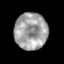
Tissue: prostate
Cell type: T cells
Senescence score: 0.2076
Nuclear area (px): 1183
Mean DAPI intensity: 160.983